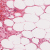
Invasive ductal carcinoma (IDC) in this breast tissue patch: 0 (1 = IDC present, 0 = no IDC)